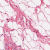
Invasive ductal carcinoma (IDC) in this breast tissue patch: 0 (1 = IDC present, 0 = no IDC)